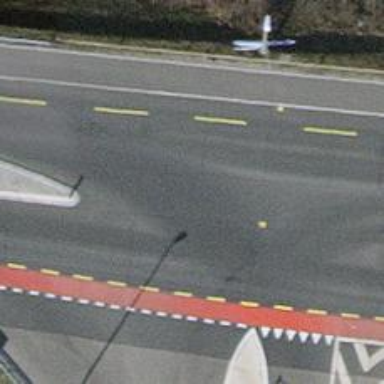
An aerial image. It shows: Asphalt road with primary highway designation and dedicated cycle lane on the left.